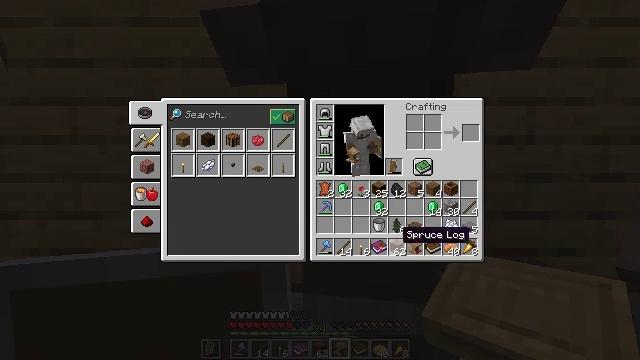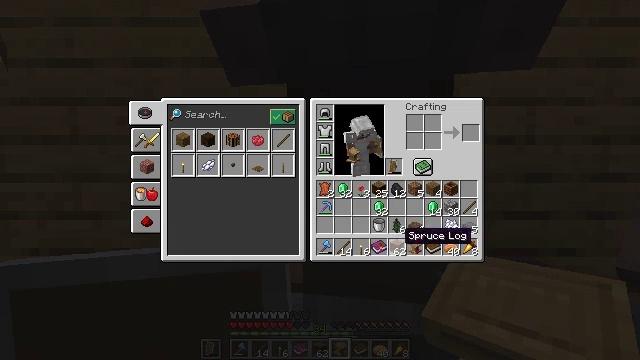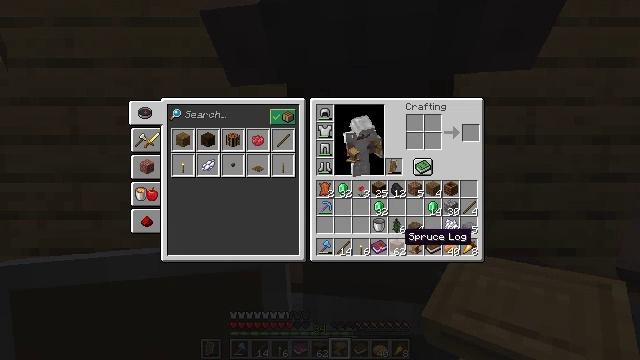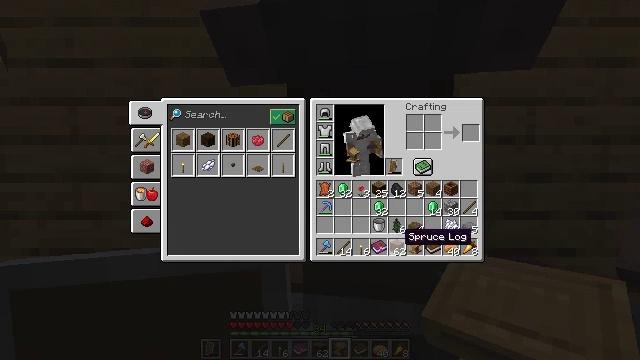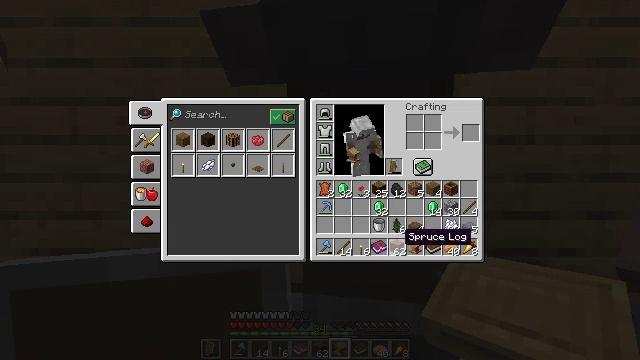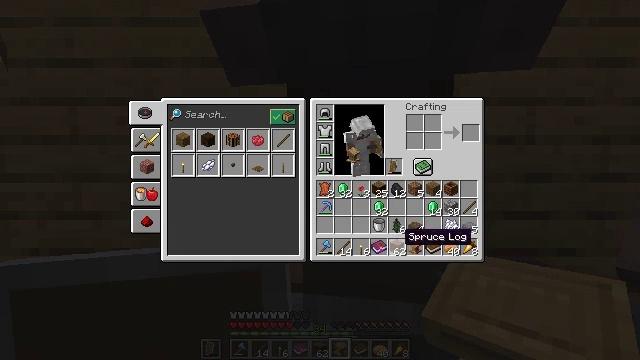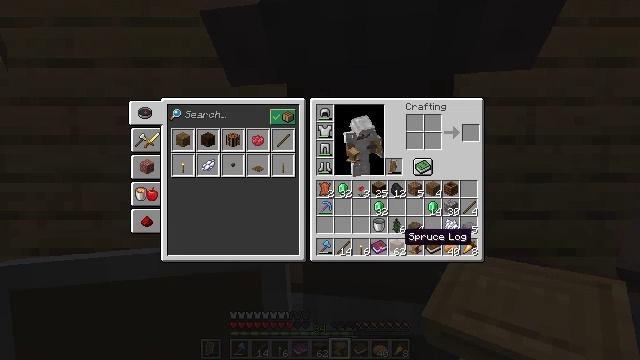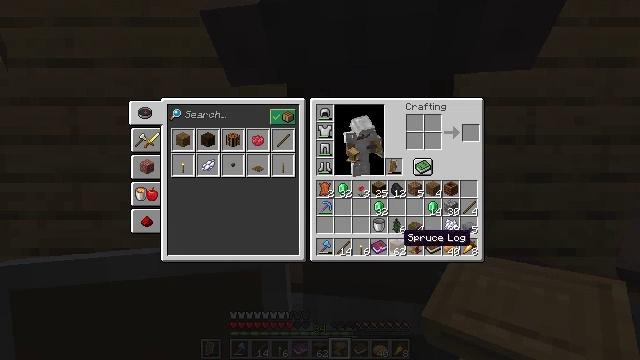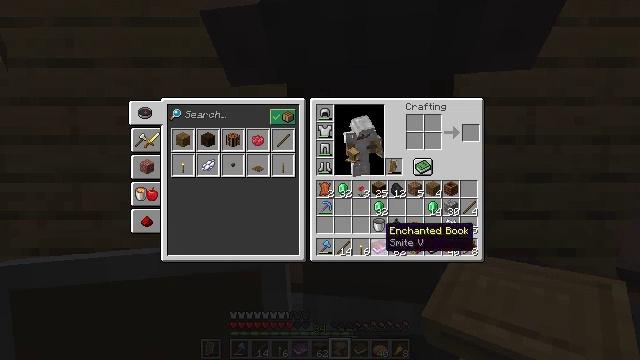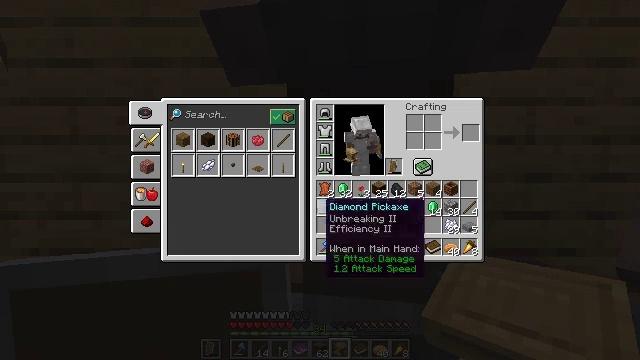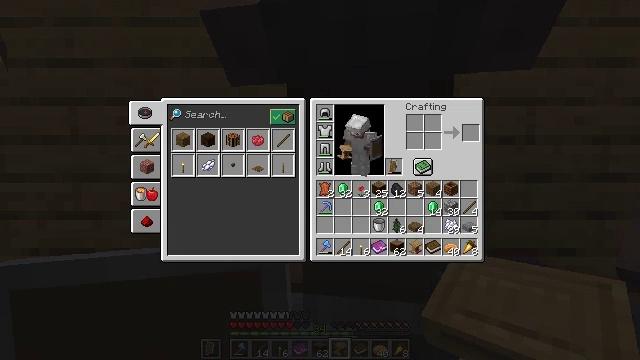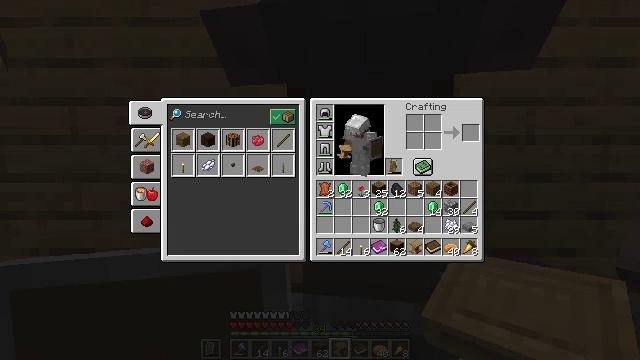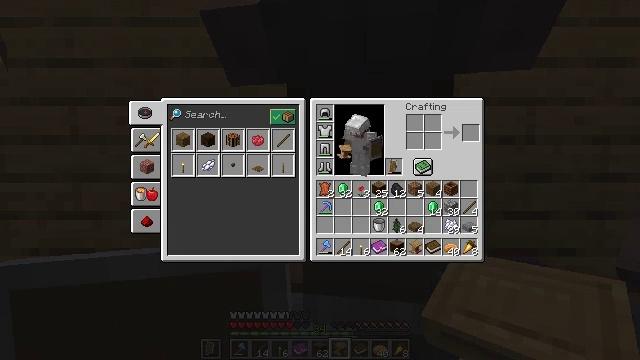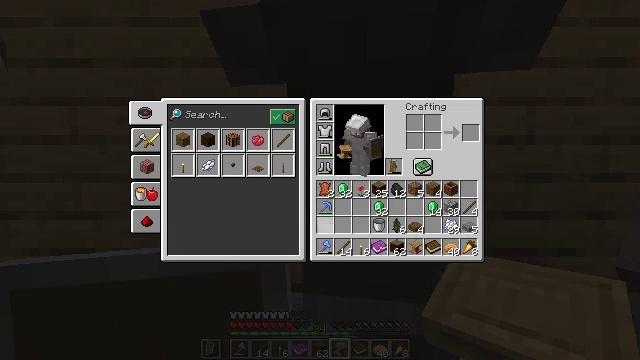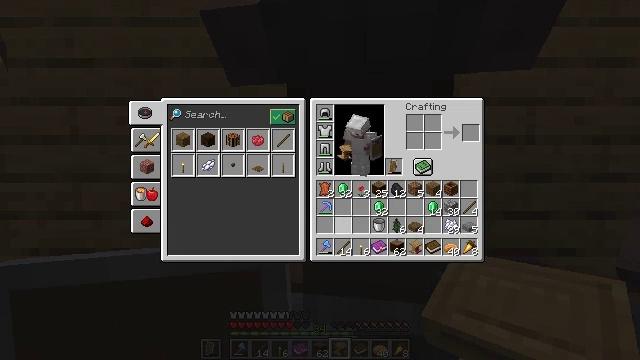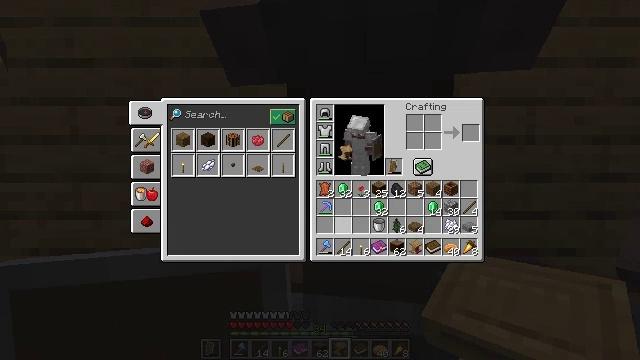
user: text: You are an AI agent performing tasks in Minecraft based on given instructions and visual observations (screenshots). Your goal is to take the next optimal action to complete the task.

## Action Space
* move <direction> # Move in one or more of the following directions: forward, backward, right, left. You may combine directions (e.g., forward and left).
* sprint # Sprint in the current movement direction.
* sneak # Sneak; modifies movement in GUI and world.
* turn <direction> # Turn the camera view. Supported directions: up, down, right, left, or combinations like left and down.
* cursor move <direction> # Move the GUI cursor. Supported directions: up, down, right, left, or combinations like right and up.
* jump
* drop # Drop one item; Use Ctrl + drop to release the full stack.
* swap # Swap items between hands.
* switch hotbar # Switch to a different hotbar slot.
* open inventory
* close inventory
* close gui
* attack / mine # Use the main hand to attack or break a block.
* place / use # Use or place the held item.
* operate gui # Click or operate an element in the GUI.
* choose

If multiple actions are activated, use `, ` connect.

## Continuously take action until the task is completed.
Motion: motion action
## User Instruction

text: Mine the grindstone block.
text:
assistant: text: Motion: sneak
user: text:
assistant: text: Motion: sneak
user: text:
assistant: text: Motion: sneak
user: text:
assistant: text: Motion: sneak
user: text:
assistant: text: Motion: sneak
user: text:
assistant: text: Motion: sneak
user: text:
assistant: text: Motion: sneak
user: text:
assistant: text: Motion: sneak, cursor move left
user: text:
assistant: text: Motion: sneak, cursor move left and up
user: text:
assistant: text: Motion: sneak, cursor move left
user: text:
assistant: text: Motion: sneak
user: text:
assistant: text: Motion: sneak
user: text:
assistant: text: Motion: sneak, cursor move right and down
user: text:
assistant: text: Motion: sneak, cursor move right
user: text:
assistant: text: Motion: sneak, cursor move right
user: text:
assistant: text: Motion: sneak
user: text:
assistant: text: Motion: sneak
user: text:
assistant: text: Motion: sneak
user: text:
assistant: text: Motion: sneak
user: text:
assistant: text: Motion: sneak
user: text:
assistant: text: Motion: sneak
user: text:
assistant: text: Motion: sneak
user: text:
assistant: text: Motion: sneak
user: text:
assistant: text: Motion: sneak
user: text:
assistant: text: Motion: sneak, operate gui
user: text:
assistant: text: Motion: sneak, operate gui
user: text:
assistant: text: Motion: sneak, operate gui
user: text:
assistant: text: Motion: sneak, cursor move up
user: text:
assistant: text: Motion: sneak, cursor move up
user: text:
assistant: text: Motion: sneak